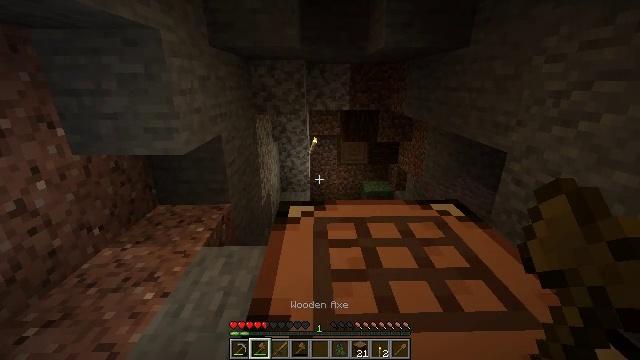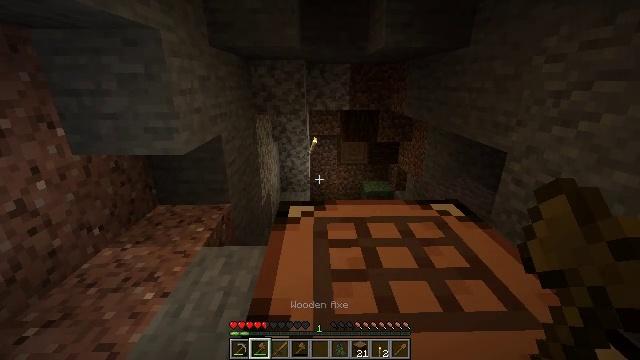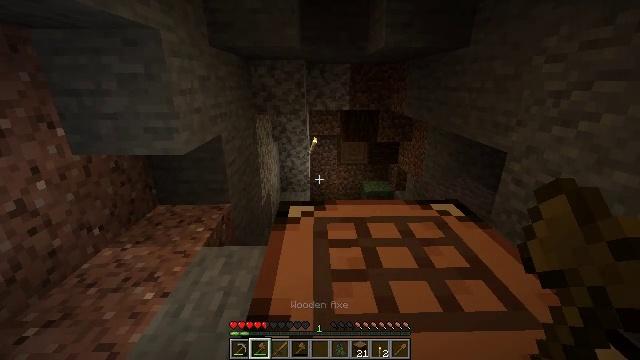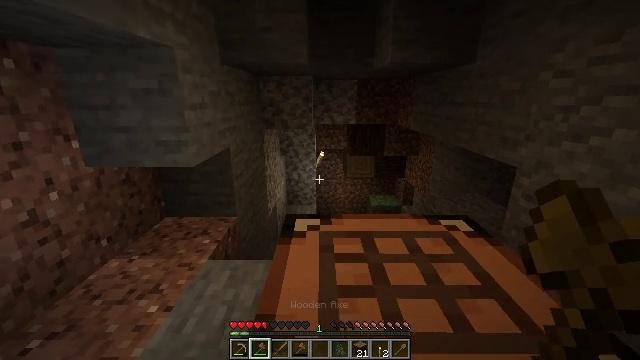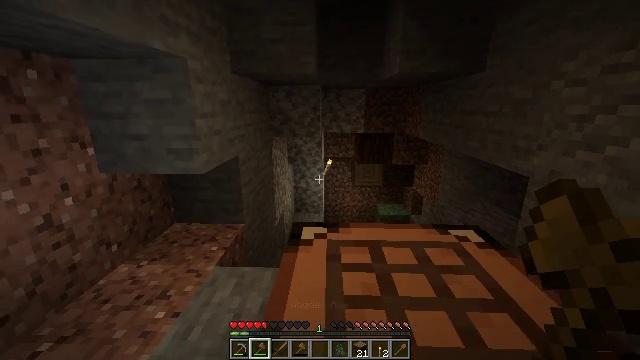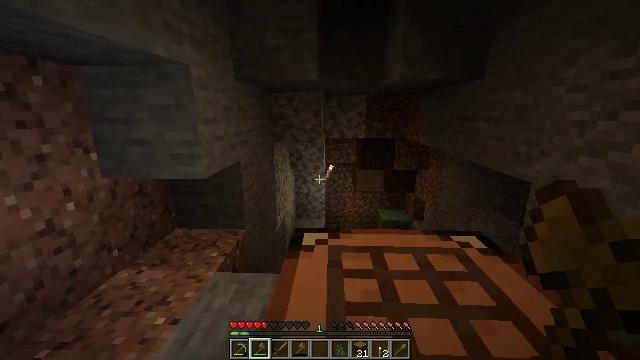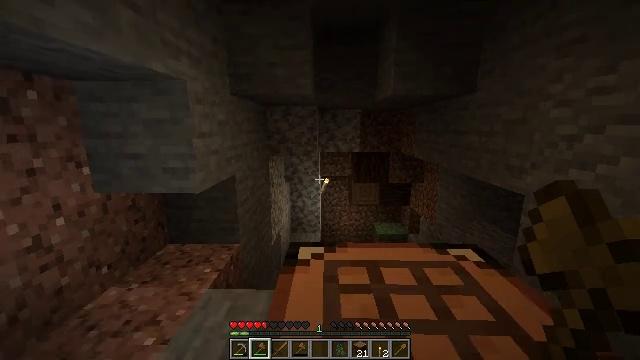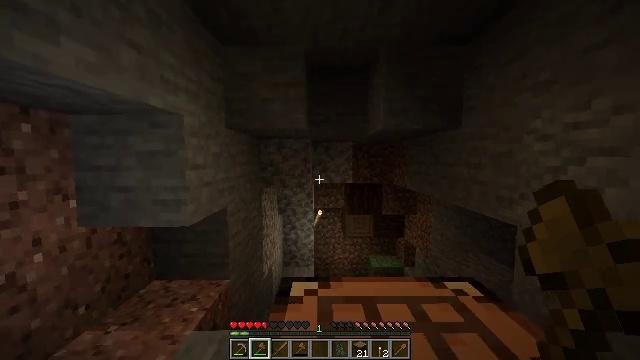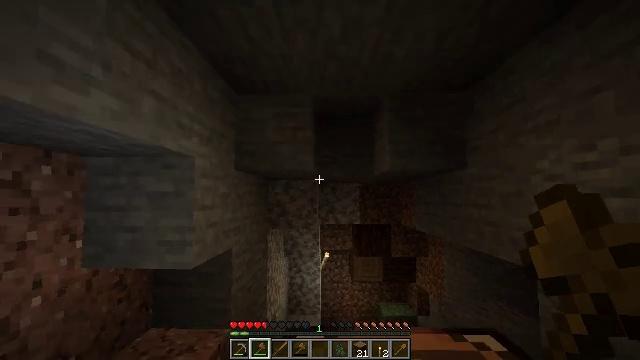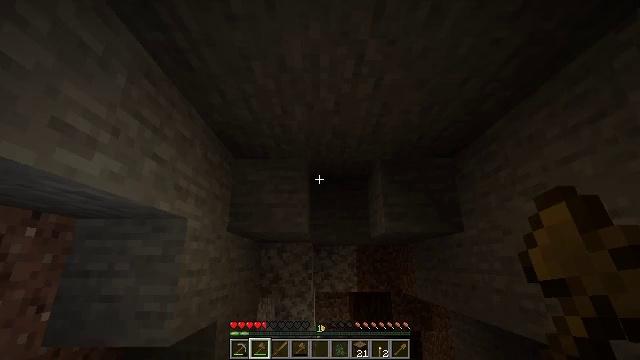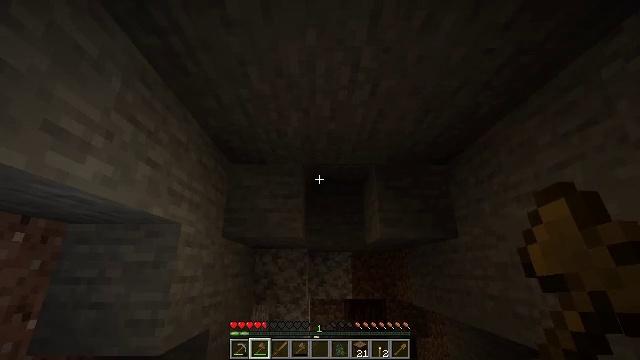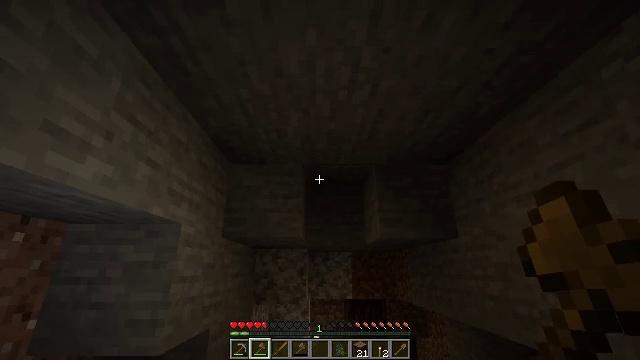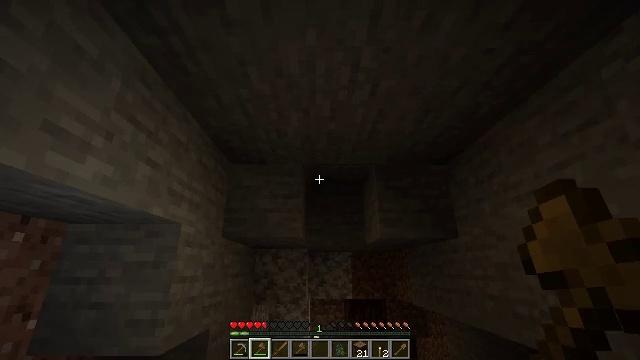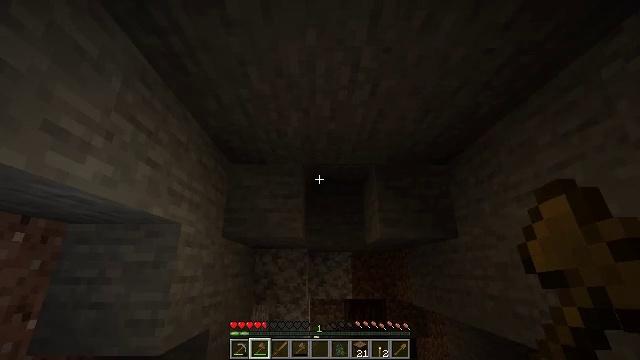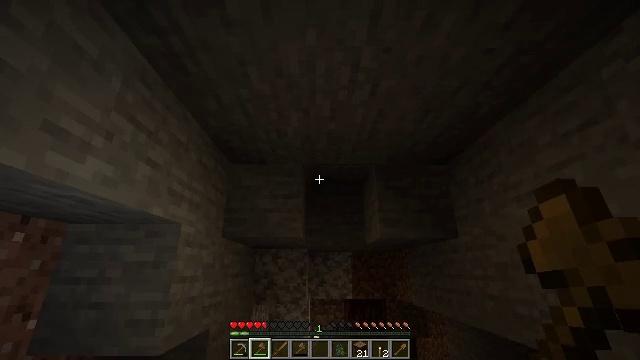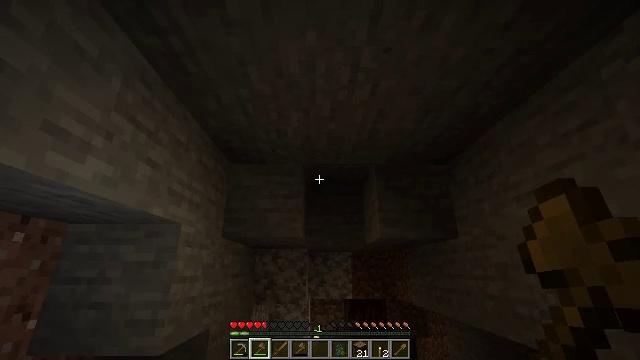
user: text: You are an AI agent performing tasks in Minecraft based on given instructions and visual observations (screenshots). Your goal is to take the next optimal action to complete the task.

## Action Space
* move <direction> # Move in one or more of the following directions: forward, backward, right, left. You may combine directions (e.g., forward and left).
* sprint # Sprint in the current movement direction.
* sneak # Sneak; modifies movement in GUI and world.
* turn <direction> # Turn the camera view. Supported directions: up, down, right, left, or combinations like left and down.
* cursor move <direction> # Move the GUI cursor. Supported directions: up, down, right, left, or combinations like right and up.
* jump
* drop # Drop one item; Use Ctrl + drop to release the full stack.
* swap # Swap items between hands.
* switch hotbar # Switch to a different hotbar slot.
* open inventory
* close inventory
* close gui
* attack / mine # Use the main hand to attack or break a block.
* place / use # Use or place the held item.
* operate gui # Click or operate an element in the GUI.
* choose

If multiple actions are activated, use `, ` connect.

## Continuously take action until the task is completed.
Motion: motion action
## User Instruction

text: Use the crafting grid to make andesite.
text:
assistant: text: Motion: no_op
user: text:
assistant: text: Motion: no_op
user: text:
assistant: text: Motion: turn left and up
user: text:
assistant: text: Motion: turn left and up
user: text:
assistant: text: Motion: turn up
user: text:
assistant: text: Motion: turn right and up
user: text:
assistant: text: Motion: turn right and up
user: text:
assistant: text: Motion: turn left and up
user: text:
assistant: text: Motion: turn right and up
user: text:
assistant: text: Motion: turn right and up
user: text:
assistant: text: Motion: no_op
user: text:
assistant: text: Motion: no_op
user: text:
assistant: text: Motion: no_op
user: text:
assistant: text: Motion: no_op
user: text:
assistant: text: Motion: no_op
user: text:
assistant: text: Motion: no_op
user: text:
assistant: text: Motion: no_op
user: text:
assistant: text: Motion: no_op
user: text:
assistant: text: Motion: turn left and down
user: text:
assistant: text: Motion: turn left and down
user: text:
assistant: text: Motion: turn left and down
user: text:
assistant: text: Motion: turn right and down
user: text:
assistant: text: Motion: turn right and down
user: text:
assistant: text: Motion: turn right and down
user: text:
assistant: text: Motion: turn right and down
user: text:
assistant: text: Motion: turn right and up
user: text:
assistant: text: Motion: turn right and up
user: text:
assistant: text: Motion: turn right and up
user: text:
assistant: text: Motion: turn right and up
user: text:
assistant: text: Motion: no_op